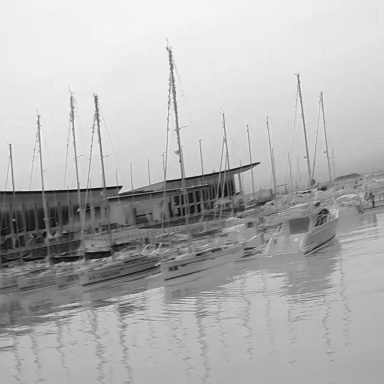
There are six objects shown in the infrared image, including a canoe, and five sailboats.